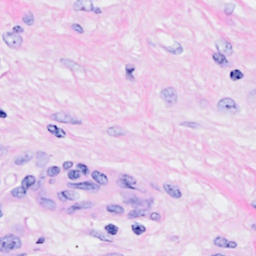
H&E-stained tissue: Breast